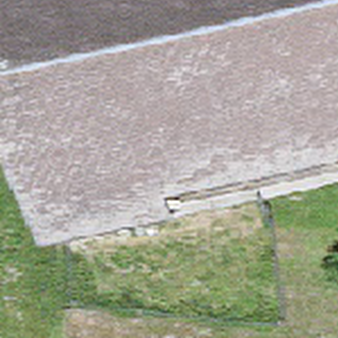
Label: other